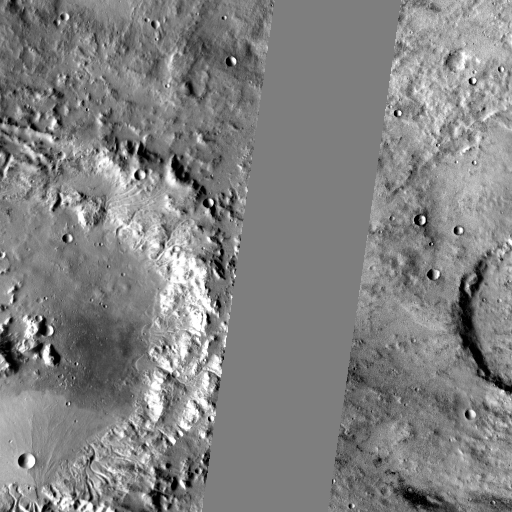
Crater classes present: Background, Other, Buried, Secondary